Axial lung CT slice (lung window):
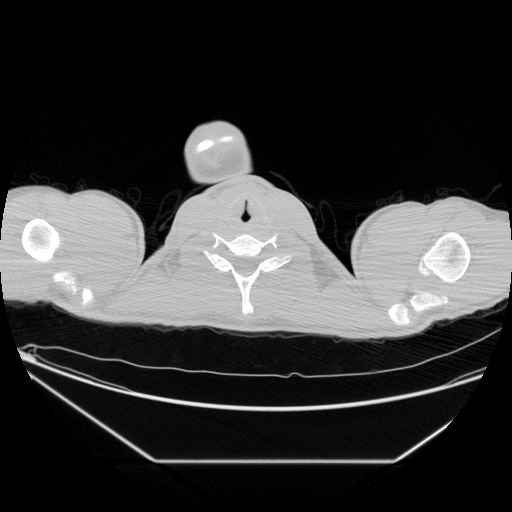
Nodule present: no